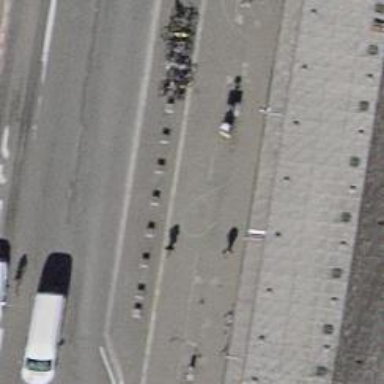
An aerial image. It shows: Shop offering bicycle rental services.